四年级 · 组合几何学
下面图形中，射线的条数有（）。

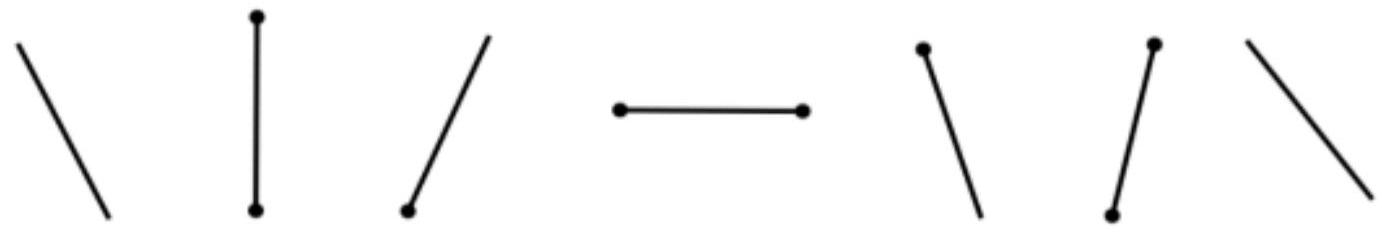
A. 7 条
B. 5 条
C. 3 条
D. 2 条
答案: D